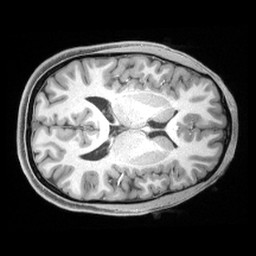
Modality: T1w
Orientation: axial
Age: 27
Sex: female
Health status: healthy
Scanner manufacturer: siemens
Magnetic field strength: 3 T
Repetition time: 2.4 s
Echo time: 0.00194 s